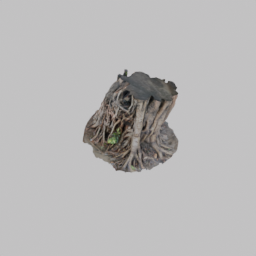
Label: nature